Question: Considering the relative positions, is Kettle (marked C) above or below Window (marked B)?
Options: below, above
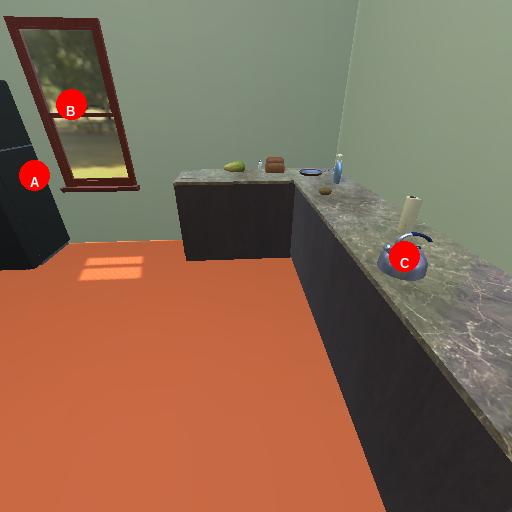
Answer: below